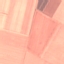
Label: AnnualCrop